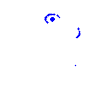
Particle: kaon